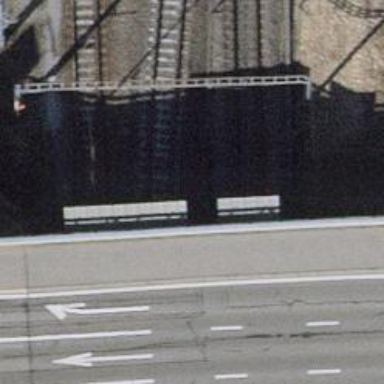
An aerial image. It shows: Siding railway track with electrified contact line.